Aerial crown-view tile of a tropical tree (Barro Colorado Island, Panama), acquired 20250512:
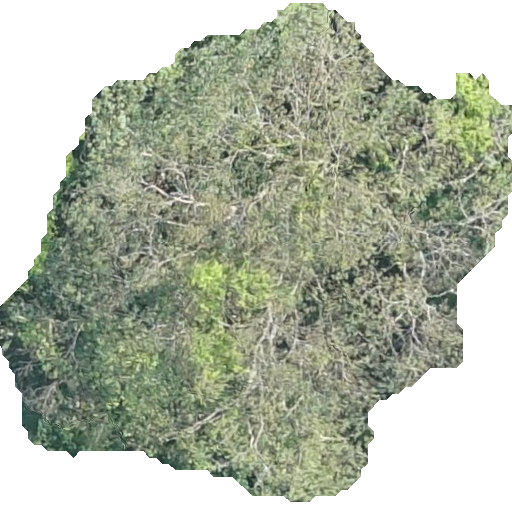
Species: Luehea seemannii
GBIF accepted scientific name: Luehea seemannii
Crown area: 253.628 m²